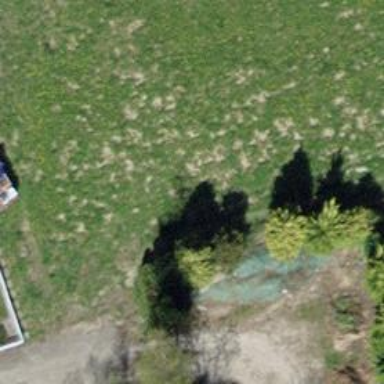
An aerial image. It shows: Unpaved path.